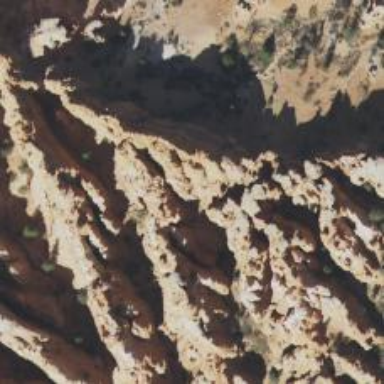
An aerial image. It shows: Natural ridge.